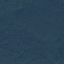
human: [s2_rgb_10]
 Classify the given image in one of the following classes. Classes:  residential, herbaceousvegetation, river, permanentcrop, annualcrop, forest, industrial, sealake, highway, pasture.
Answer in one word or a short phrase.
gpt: Forest